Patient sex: F
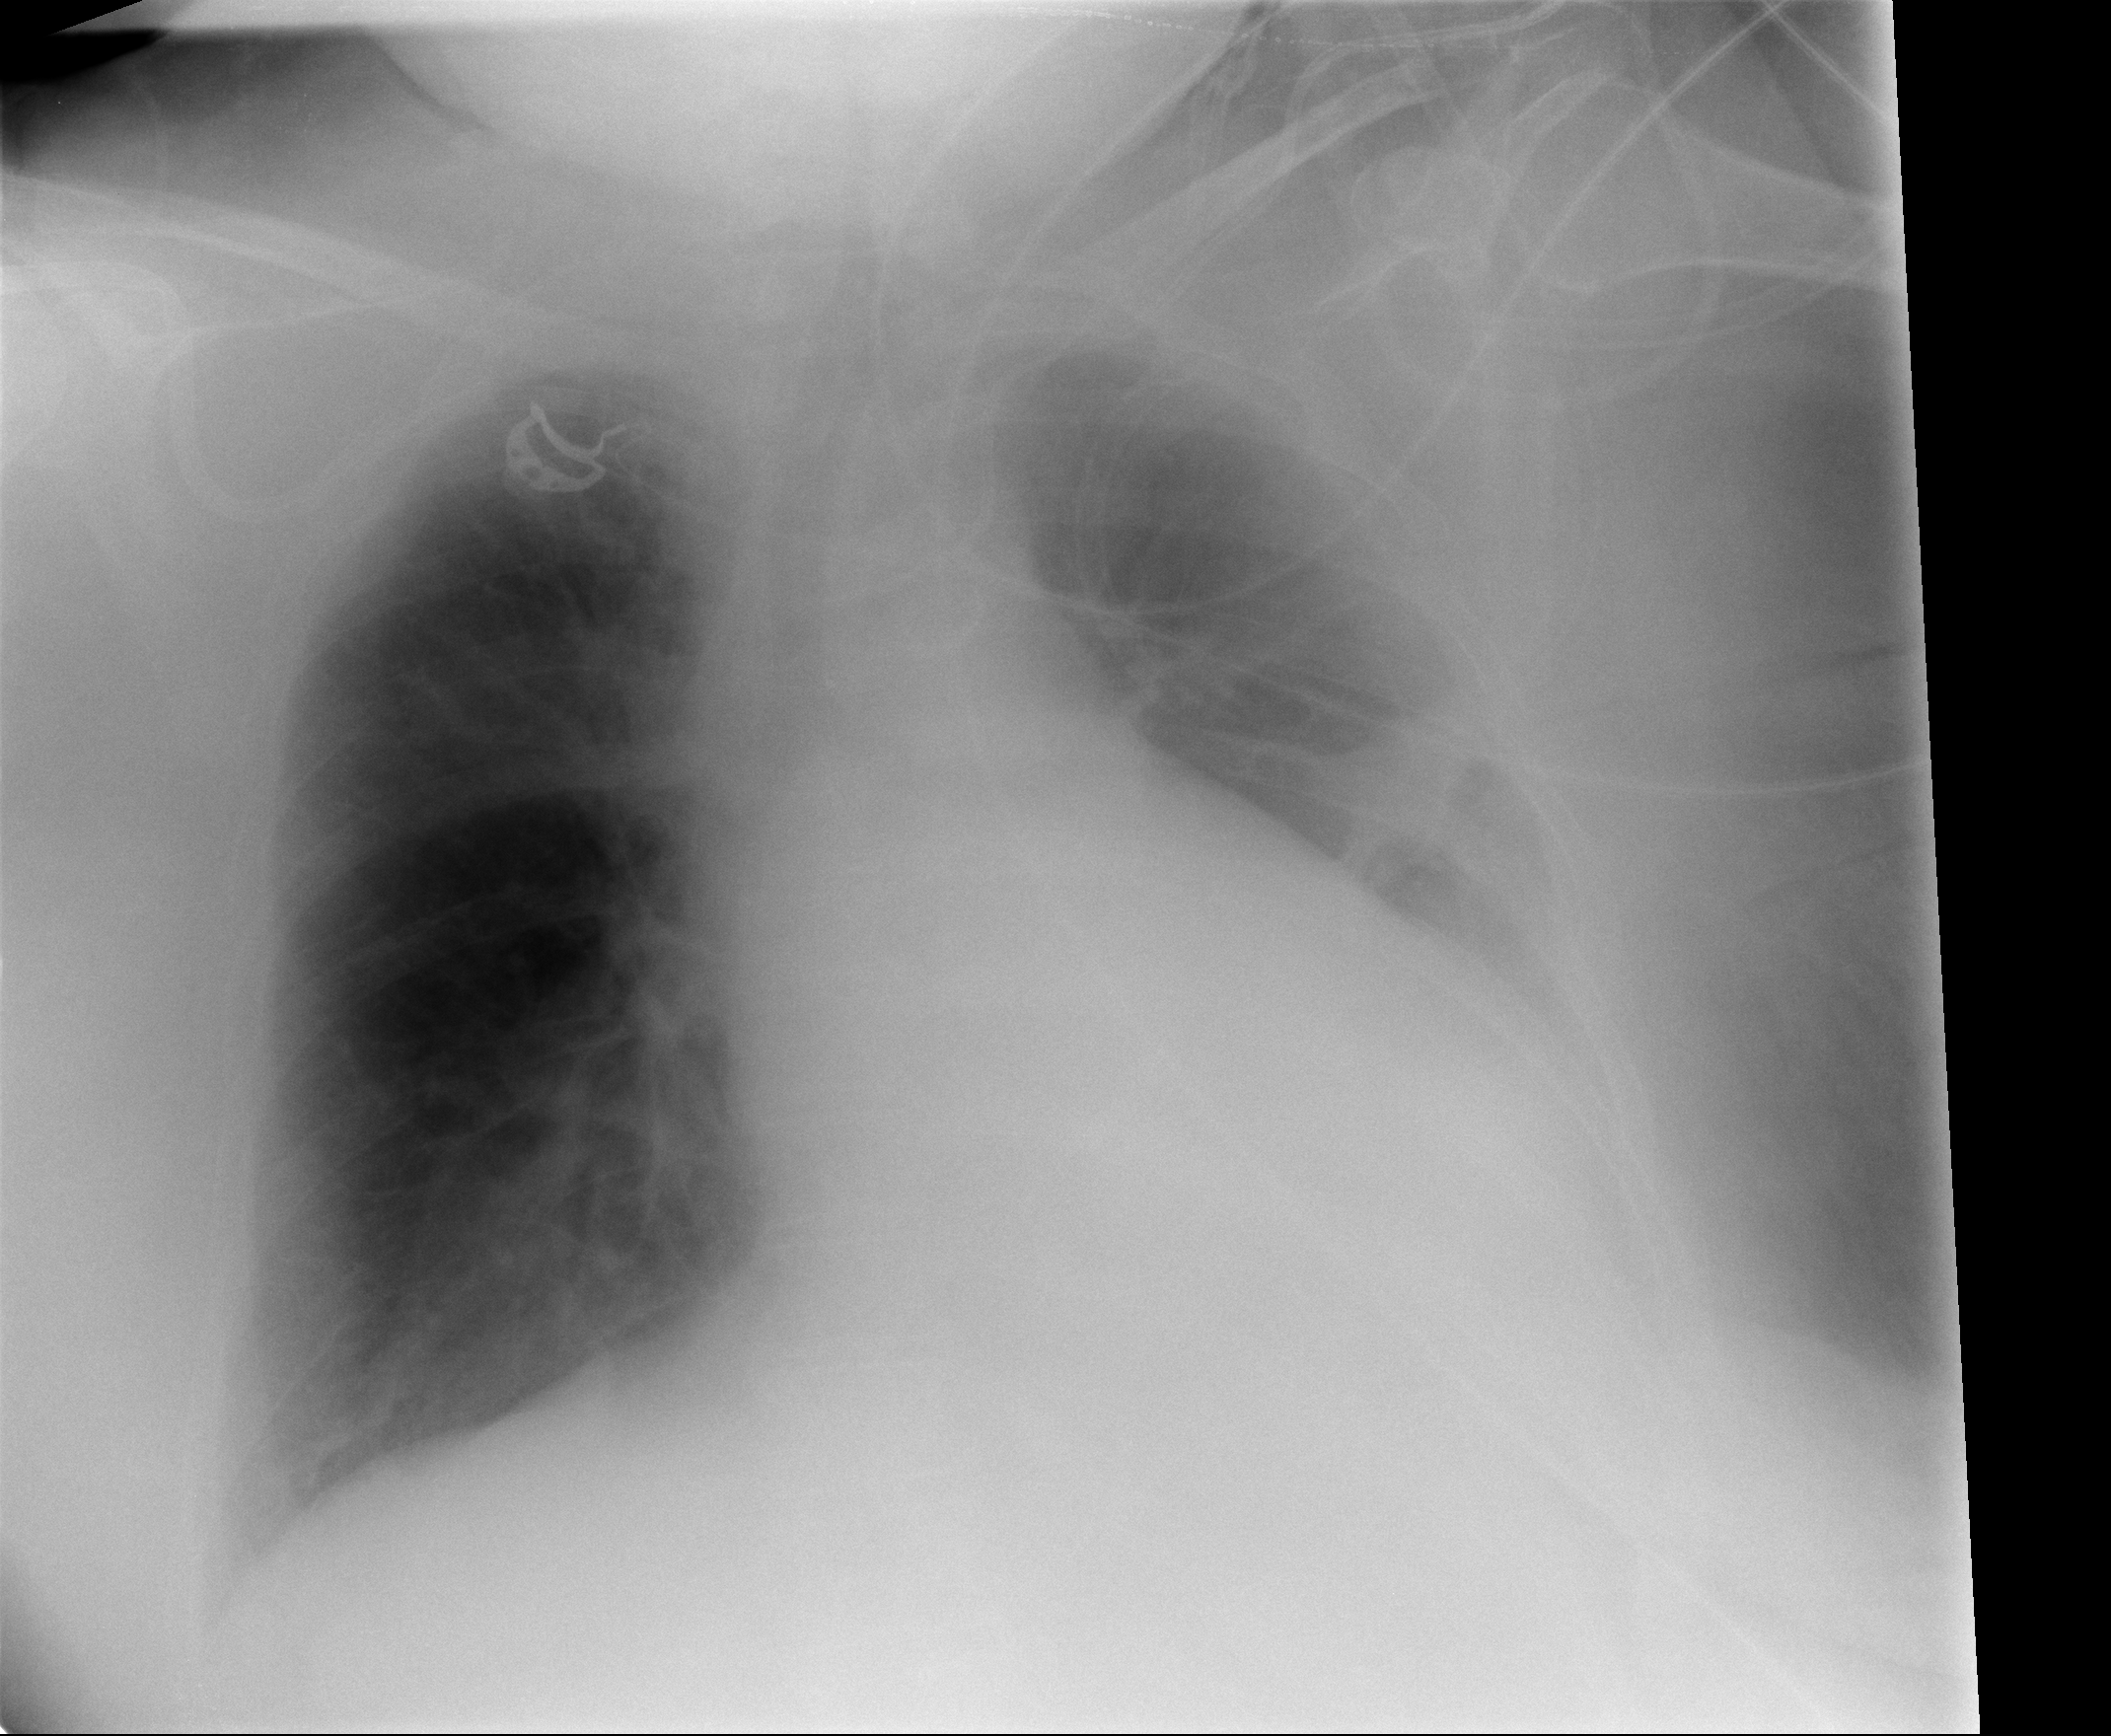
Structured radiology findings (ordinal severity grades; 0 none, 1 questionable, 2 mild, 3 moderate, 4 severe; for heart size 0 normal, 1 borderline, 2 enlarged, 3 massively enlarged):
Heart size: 2
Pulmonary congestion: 2
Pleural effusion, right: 0
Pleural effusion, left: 2
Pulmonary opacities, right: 1
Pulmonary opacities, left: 1
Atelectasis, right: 1
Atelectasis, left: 2